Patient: sex M, age 36
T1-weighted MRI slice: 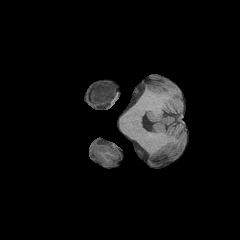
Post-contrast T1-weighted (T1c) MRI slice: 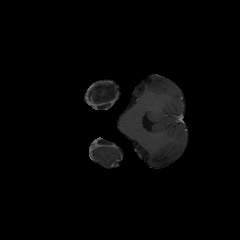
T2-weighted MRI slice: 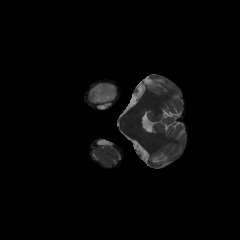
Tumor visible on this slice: yes
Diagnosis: Astrocytoma, IDH-mutant
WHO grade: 4